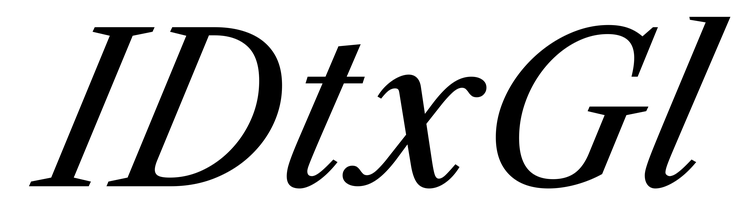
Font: LibreCaslonText-Italic_Italic